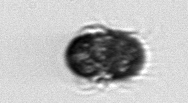
Label: Mesodinium